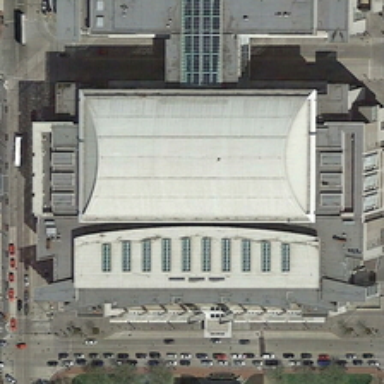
The center is surrounded by dark green trees .